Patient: sex M, age 71
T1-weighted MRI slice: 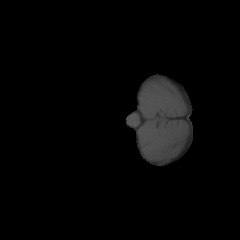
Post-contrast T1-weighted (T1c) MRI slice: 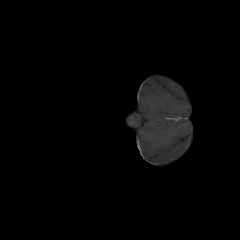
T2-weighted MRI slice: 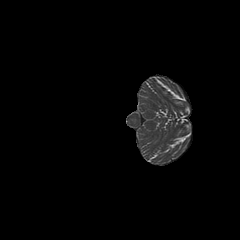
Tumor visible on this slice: no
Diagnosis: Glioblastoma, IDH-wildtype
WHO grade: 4